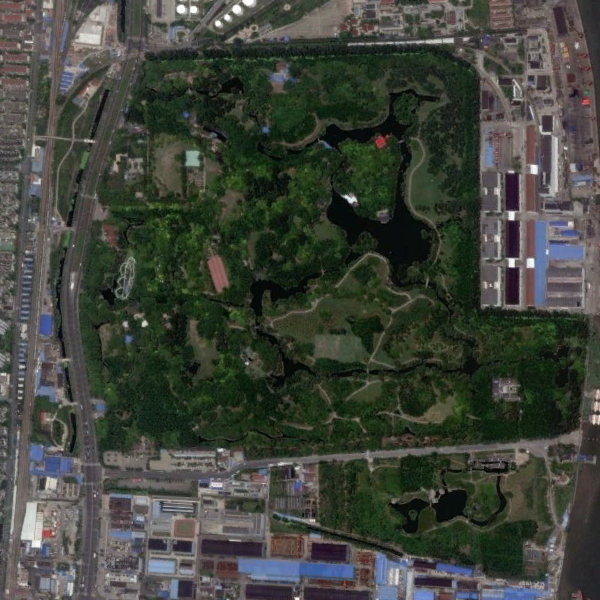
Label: Park